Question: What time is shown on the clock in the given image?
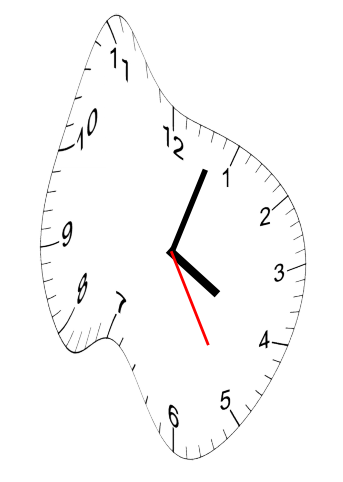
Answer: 04:03:25